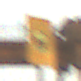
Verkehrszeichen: FahrzeugeMitWassergefaehrdenderLadungOhnePfeilsymbol
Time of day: SunriseSunset
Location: Outdoor (Suburban)
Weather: PartlyCloudy
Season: NotSpecified
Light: Natural